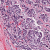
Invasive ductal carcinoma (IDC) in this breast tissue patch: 1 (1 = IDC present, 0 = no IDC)